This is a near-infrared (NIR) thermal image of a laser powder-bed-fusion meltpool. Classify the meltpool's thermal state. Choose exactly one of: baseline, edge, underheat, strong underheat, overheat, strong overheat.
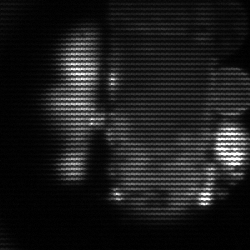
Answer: strong underheat